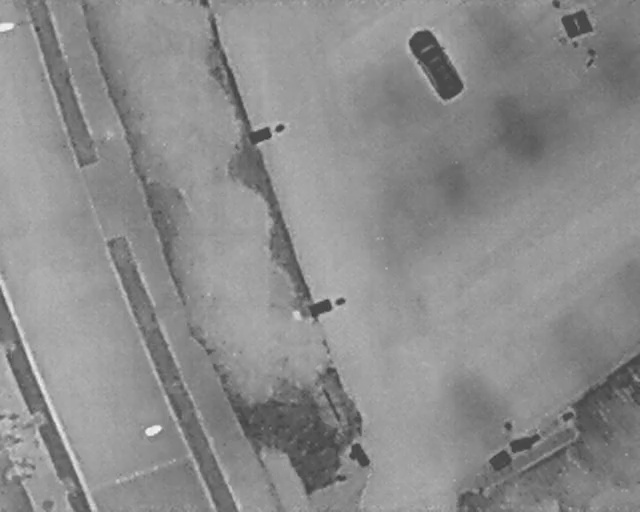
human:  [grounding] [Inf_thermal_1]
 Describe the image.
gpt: In the satellite image, there is  <ref>1 medium car </ref> <box>[[62, 9, 74, 15, 149]]</box> located at top.